Question: I've been trying to get a <URL> to work, but I've run into the following error, and I cannot seem to figure out how to fix it.
Any ideas?

-Edit- Here is the code:
'''
<script>
jQuery(function() {
jQuery( "#draggable3" ).draggable({
containment: "#containment-wrapper",
cursor: "move",
scroll: false,
stop: function(e , ui) {
jQuery("#mottox").val($(this).position().left);
jQuery("#mottoy").val($(this).position().top);
}
});
}); </script>
'''
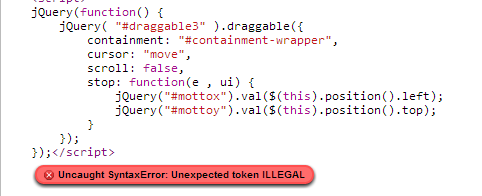
Answer: There is an extra character in your code, see below:
'''
<script>
jQuery(function() {
jQuery( "#draggable3" ).draggable({
containment: "#containment-wrapper",
cursor: "move",
scroll: false,
stop: function(e , ui) {
jQuery("#mottox").val($(this).position().left);
jQuery("#mottoy").val($(this).position().top);
}
});
});?</script>
'''
- '?''</script>'
Copy the code below and use it instead:
'''
<script>
jQuery(function() {
jQuery( "#draggable3" ).draggable({
containment: "#containment-wrapper",
cursor: "move",
scroll: false,
stop: function(e , ui) {
jQuery("#mottox").val($(this).position().left);
jQuery("#mottoy").val($(this).position().top);
}
});
});</script>
'''